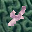
Label: 4